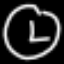
Label: clock